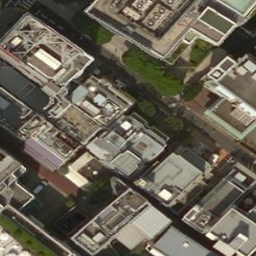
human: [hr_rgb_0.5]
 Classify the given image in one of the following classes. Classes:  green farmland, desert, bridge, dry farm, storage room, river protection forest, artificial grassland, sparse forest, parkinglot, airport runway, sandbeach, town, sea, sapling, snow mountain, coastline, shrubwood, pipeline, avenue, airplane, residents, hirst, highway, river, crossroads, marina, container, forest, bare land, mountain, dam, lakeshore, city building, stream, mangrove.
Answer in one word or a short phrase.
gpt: city building